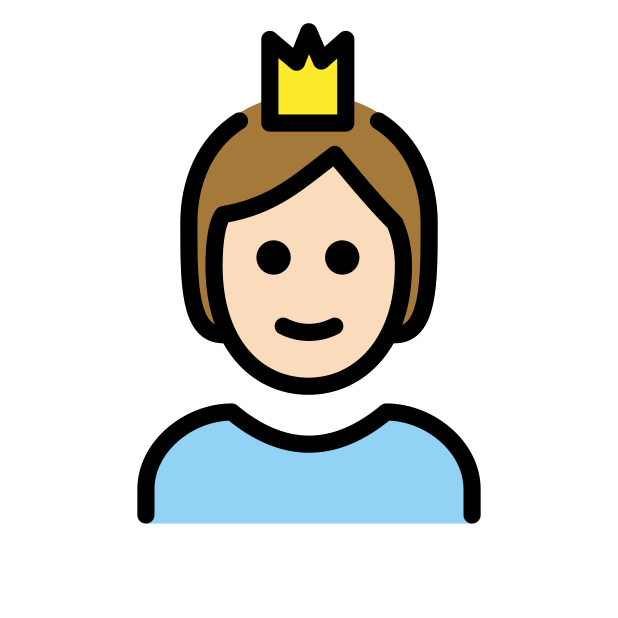
person with crown: light skin tone